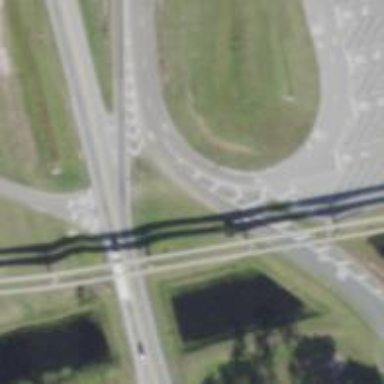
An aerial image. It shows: Asphalt motorway link.